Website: bh-photo
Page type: billing-address
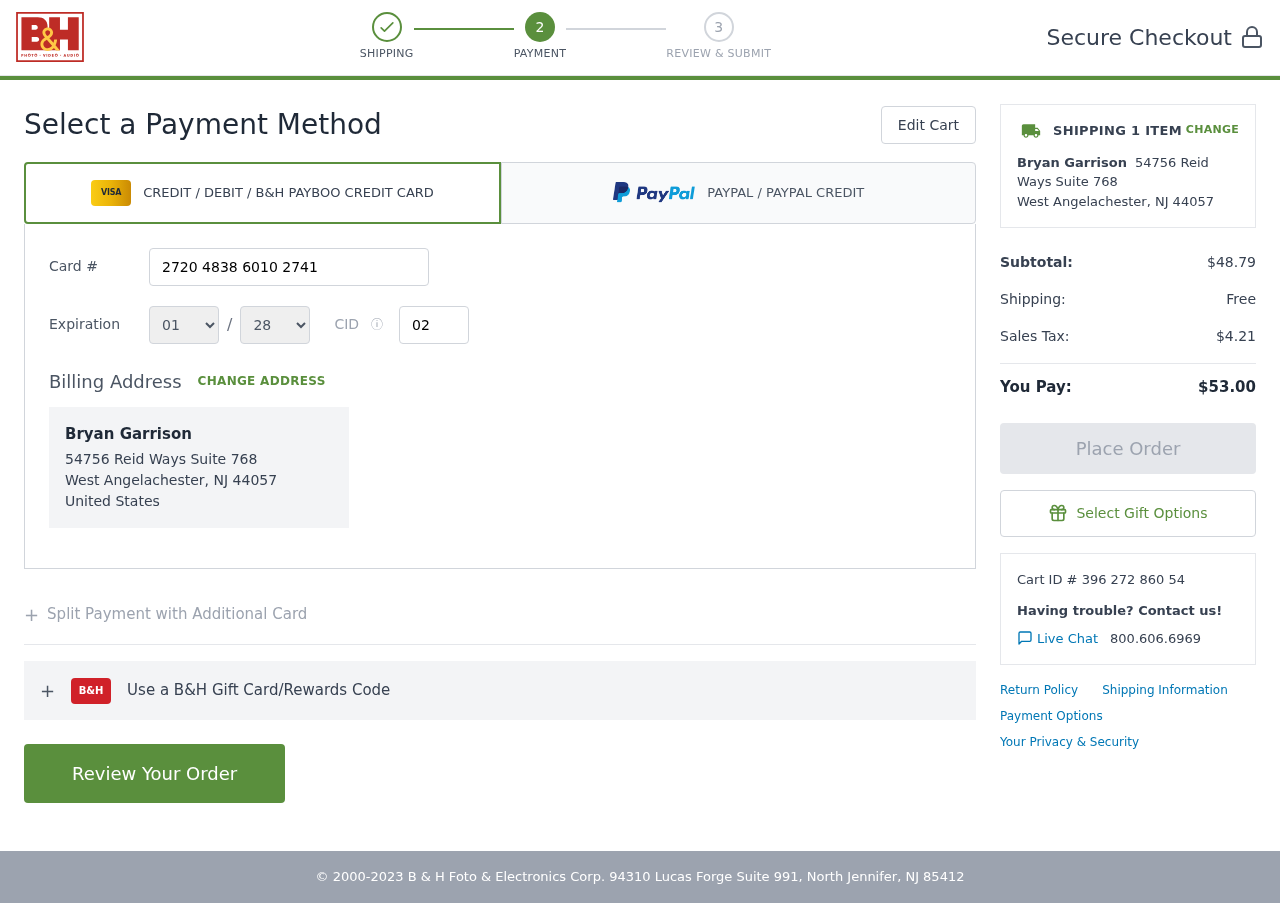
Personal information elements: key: PII_CARD_CVV
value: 020
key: PII_CARD_EXPIRY_MONTH
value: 01
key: PII_CARD_EXPIRY_YEAR
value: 28
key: PII_CARD_NUMBER
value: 2720 4838 6010 2741
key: PII_CITY_STATE_ZIP
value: West Angelachester, NJ 44057
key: PII_COUNTRY
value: United States
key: PII_FULLNAME
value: Bryan Garrison
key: PII_STREET
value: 54756 Reid Ways Suite 768
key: PII_FULLNAME2
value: Bryan Garrison
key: PII_CITY
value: West Angelachester
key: PII_STATE_ABBR
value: NJ
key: PII_POSTCODE
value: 44057
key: PII_POSTCODE_FULL
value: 44057
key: PII_CITY_STATE
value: West Angelachester, NJ
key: PII_POSTCODE_NUMERIC
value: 44057
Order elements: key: ORDER_NUM_ITEMS
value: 1
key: ORDER_SUBTOTAL
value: $48.79
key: ORDER_SHIPPING_COST
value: Free
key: ORDER_TAX
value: $4.21
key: ORDER_TOTAL
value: $53.00
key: ORDER_ID
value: Cart ID # 396 272 860 54